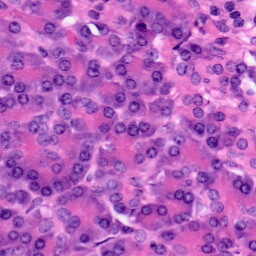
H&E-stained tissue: Pancreatic